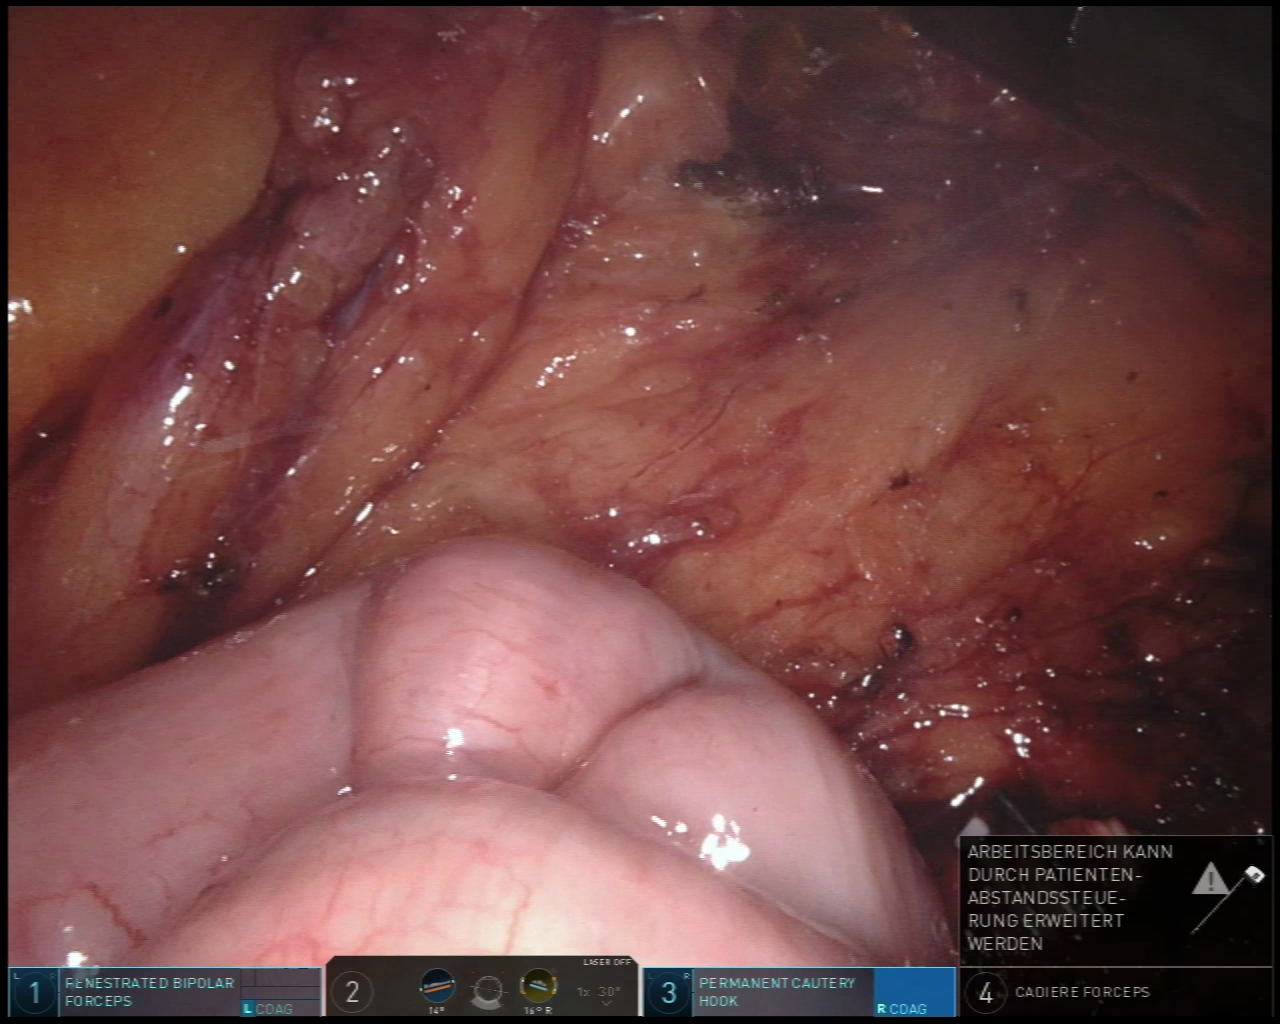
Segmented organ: intestinal_veins
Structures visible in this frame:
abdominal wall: no
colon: no
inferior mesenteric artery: no
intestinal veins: yes
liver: no
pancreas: no
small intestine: yes
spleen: no
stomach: no
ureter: no
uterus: no
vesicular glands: no